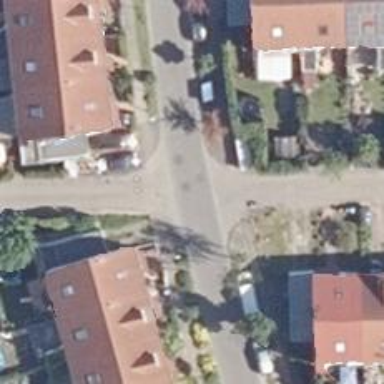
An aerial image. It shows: Residential road with asphalt surface and sidewalks on both sides. Parallel parking is available on the left side of the road near the street side.